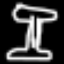
Label: hourglass